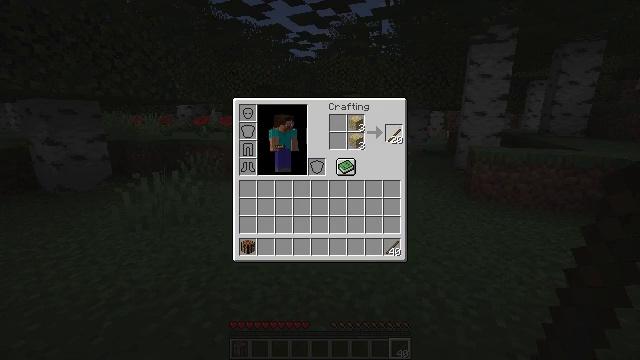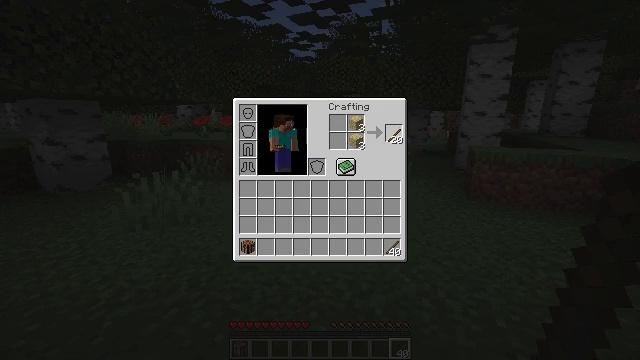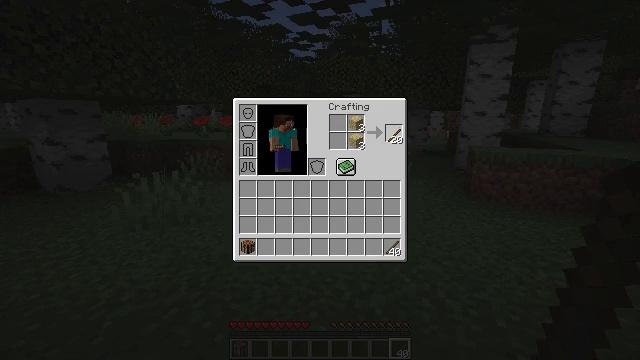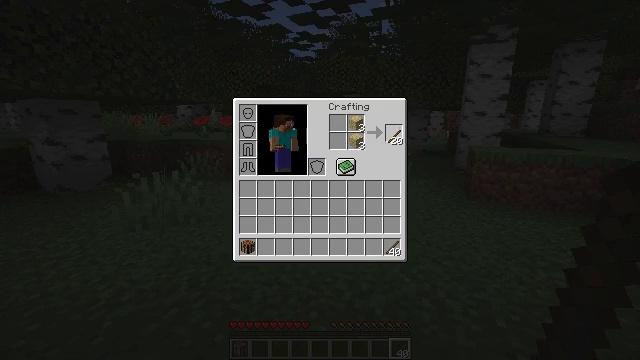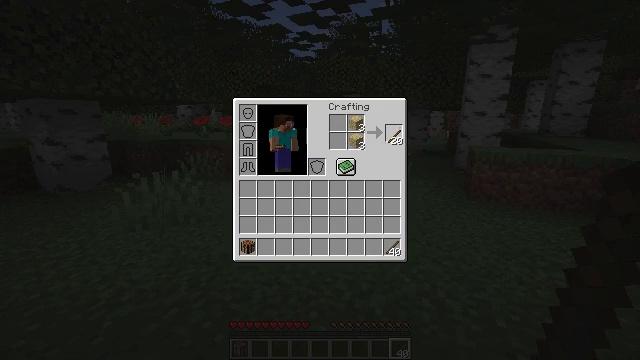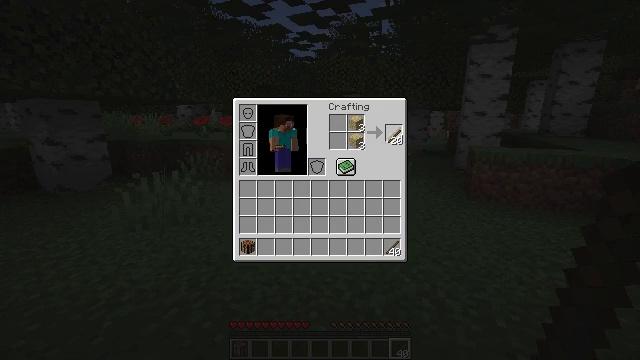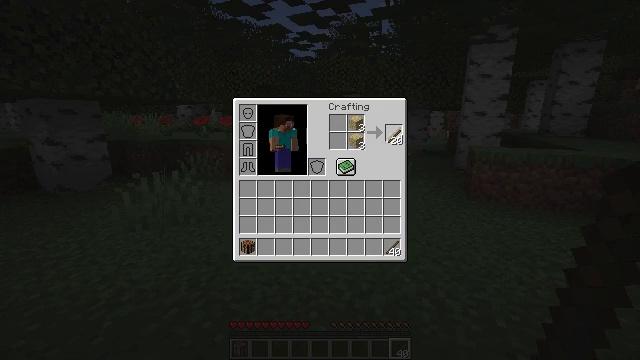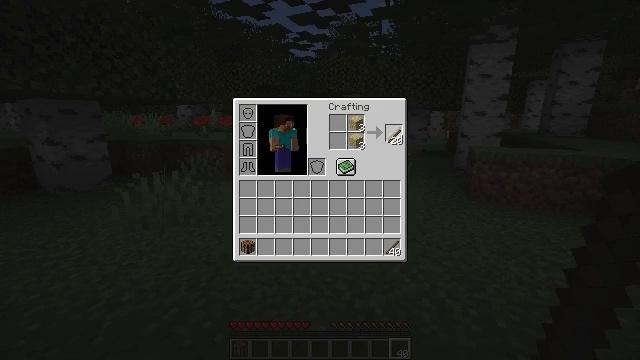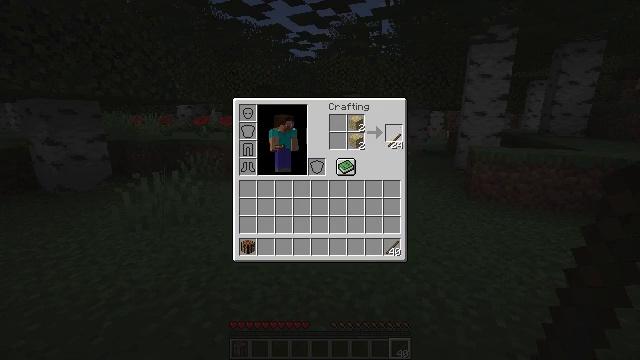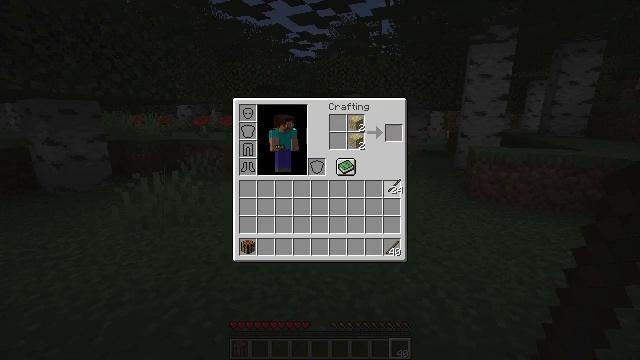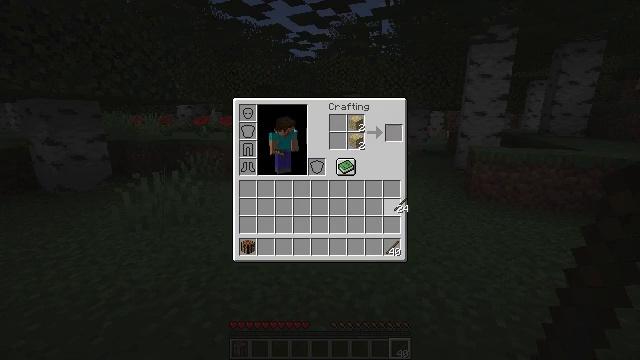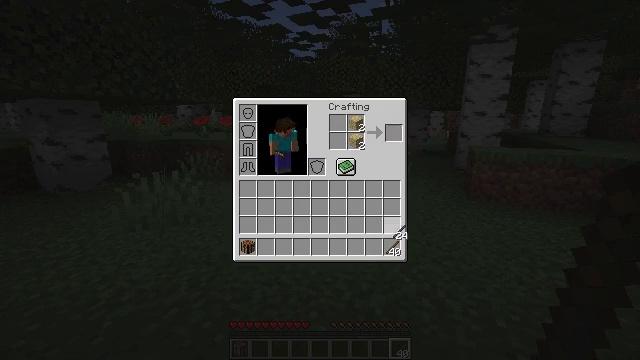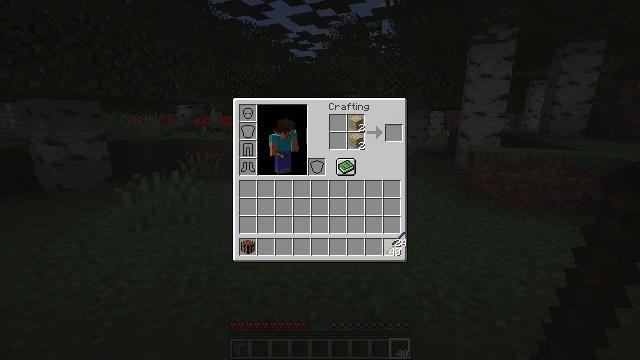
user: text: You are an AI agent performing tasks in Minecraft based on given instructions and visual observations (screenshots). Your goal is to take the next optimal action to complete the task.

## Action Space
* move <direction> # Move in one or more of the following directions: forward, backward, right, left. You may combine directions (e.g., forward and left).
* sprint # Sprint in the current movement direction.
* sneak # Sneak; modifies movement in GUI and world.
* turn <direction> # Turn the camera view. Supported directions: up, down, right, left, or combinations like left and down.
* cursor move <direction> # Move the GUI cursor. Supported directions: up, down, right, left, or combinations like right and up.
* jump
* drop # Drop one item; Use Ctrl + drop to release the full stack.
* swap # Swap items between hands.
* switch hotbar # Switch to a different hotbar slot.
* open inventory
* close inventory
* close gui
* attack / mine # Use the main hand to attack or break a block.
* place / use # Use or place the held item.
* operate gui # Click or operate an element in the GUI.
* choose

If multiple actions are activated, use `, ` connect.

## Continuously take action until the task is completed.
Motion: motion action
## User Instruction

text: Craft sticks from planks in the inventory.
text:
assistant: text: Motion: no_op
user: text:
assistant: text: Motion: no_op
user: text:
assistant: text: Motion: no_op
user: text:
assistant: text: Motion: no_op
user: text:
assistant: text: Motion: no_op
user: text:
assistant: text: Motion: operate gui
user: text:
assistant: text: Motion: operate gui
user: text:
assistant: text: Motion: no_op
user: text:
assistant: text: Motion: cursor move down
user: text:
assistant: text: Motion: cursor move down
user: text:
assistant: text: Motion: cursor move down
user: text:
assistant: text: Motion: cursor move down
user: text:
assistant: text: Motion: operate gui